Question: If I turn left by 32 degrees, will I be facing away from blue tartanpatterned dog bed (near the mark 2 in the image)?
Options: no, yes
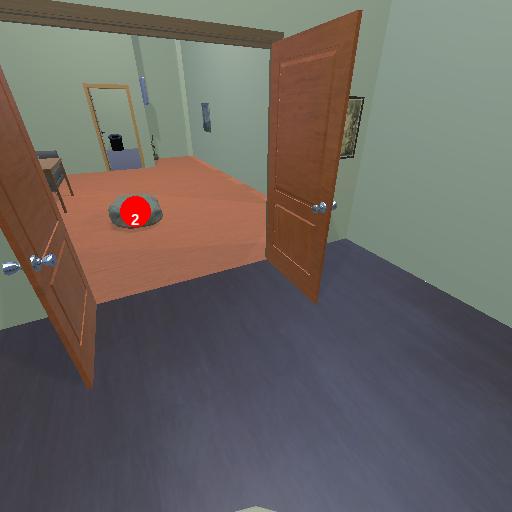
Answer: no